Interaction volume radius: 5 \u00c5
Interaction volume height: 20 \u00c5
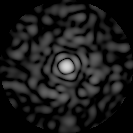
Disorder parameter: 0.8201